Question: This probably has a specific answer, however I'm trying to test the getline() function by making it stop at a "." for instance just so I can assure myself that i'm using it correctly. Looking at online syntax the way it's supposed to be used is as follows
> Syntax 1:
istream& getline (istream& is, string& str, char delim);is : It is an object of istream class and tells the function about the stream
from where to read the input from.str : It is a string object, the input is stored in this object after being >read from the stream.delim : It is the delimitation character which tells the function to stop >reading further input after reaching this character.
However when I tried to test this small library function in my code, it throws an exception stating that can be seen below:

Why does it state that it's overloaded?
Or am I missing something very small under my radar?
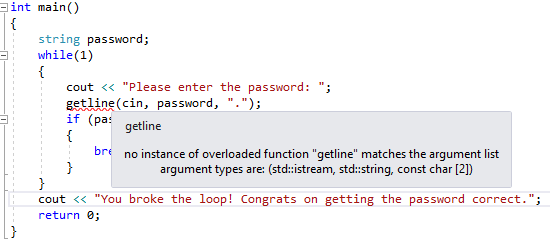
Answer: 'std::getline' has two overloads, one with 2 arguments (of type istream &is and string &str) and the one you listed. Your mistake is that the third argument should by of type 'char' , not of type 'std::string'. When writing the code, double quotes (") makes a 'char*' string, while single quotes (') makes a 'char'.
Also I'd recommend typing out the namespace 'std::'. It's only 5 characters (even if all the typing adds up) and it's generally considered better practice.